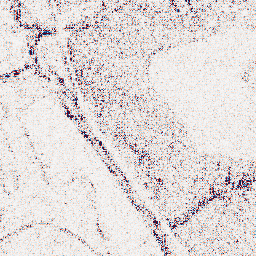
Category: wavelet
Decomposition family: wavelet_biorthogonal
Decomposition parameters: wavelet: bior4.4
level: 1
Upsampling method: lanczos
Upsampling parameters: scale: 8
Upsampling scale: 8